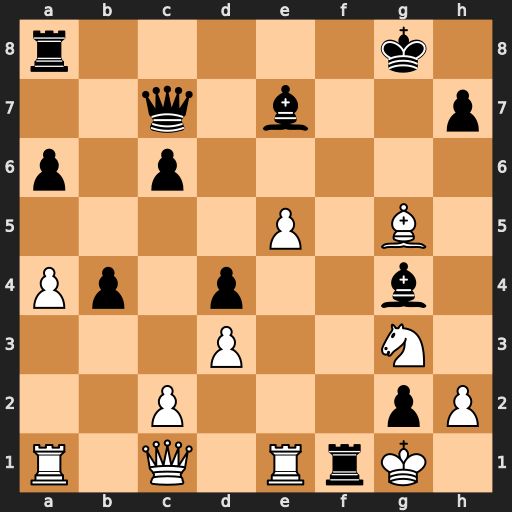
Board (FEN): r5k1/2q1b2p/p1p5/4P1B1/Pp1p2b1/3P2N1/2P3pP/R1Q1RrK1
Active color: w
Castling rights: -
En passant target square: -
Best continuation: Nxf1 gxf1=R+ Rxf1